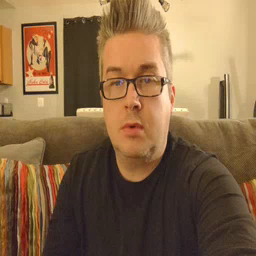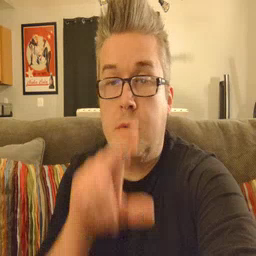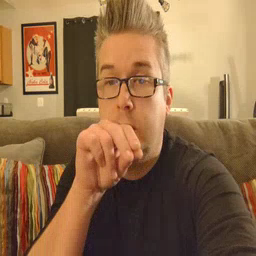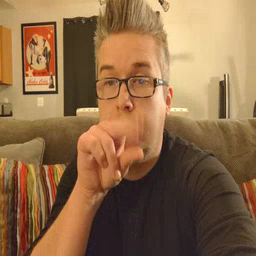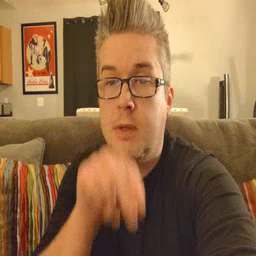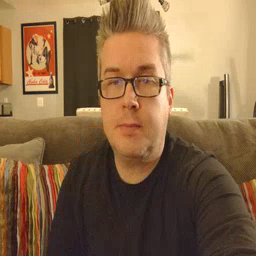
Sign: duck